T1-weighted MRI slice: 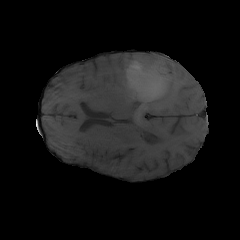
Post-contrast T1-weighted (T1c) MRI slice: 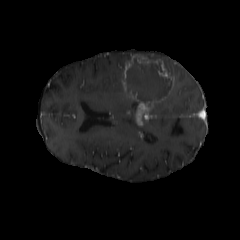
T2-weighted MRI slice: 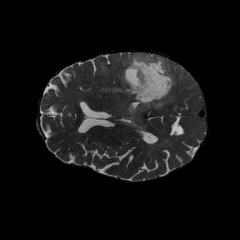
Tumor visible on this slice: yes